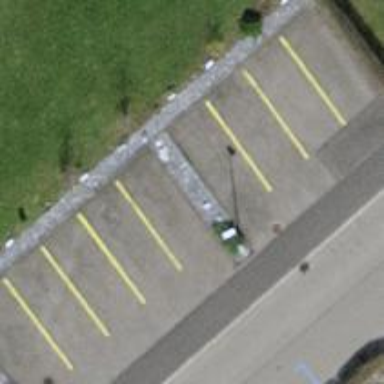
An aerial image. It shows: Private parking area.